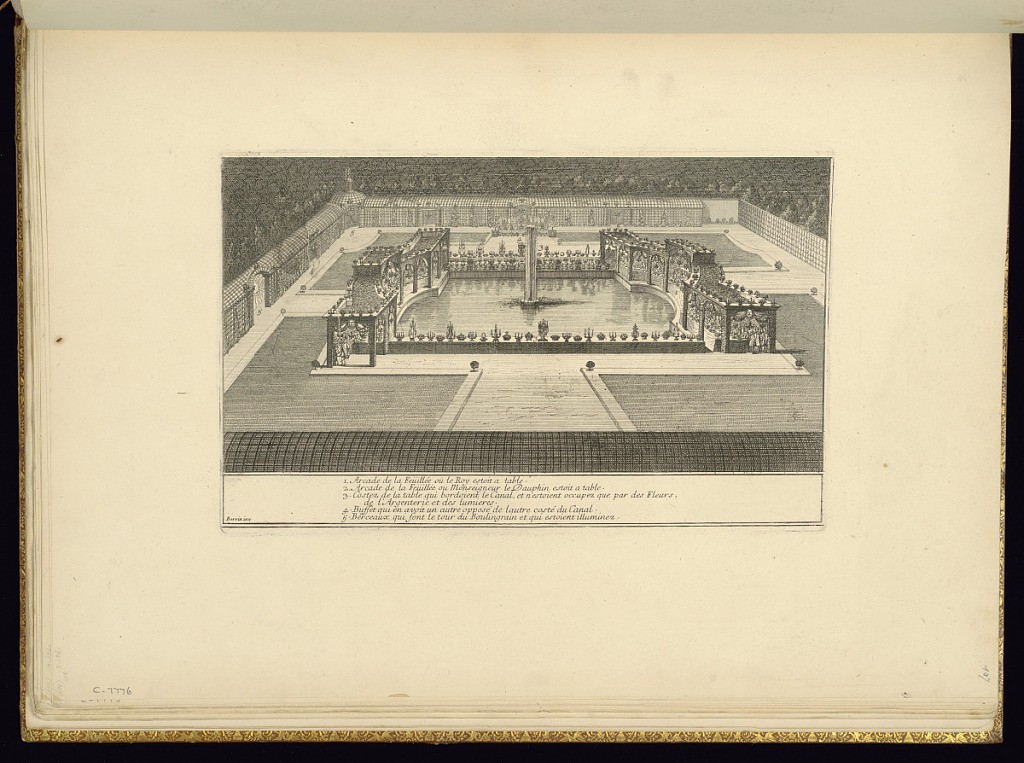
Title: Court Scene, Garden Dining
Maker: Jean Berain, the elder, French, 1640-1711
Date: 1711
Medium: Engraving on laid paper
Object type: Bound print
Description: Scene of the French court dining in a garden, with a corresponding plan outlining the seating of the king and the dauphin, as well as the location of flowers, lights, and entertainment. The plate is signed, but misspelled.